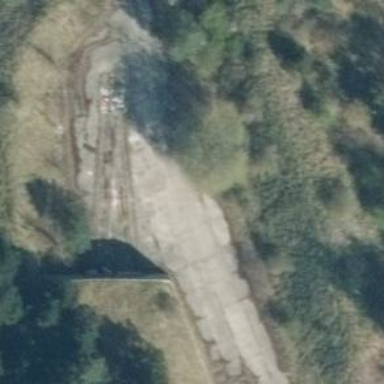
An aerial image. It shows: Track with grade 1 quality.